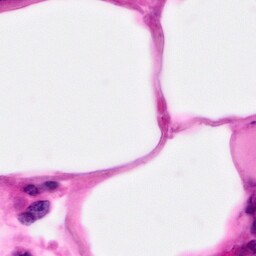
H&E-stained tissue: Pancreatic